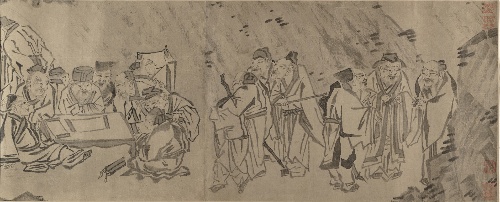
Artist: Unidentified artist|Gong Kai
Artist bio: |Chinese, 1222–after 1304
Object type: Handscroll
Classification: Paintings
Medium: Handscroll; black and white on paper
Culture: China
Period: Qing dynasty (1644–1911)
Dimensions: H. 12 1/2 in. (31.8 cm)
Department: Asian Art
Credit line: Rogers Fund, 1918
Accession year: 1918
Repository: Metropolitan Museum of Art, New York, NY
Tags: Men|Philosophers